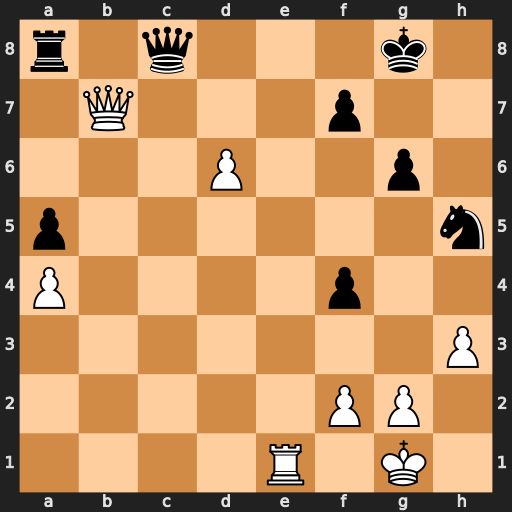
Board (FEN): r1q3k1/1Q3p2/3P2p1/p6n/P4p2/7P/5PP1/4R1K1
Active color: w
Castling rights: -
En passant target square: -
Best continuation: Qxc8+ Rxc8 d7 Rf8 Re8